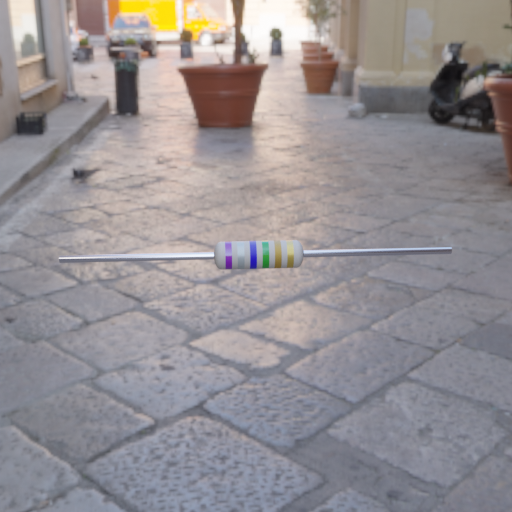
Resistor colour bands (in order): violet, silver, blue, green, gold, gold